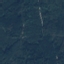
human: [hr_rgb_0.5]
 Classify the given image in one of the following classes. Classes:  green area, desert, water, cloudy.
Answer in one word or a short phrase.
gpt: green area